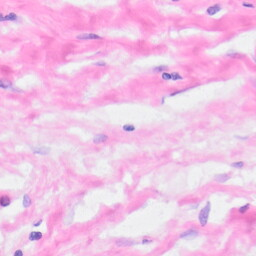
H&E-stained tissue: Kidney